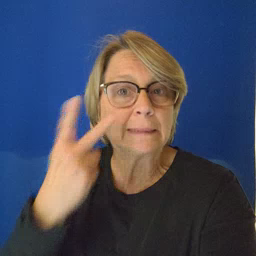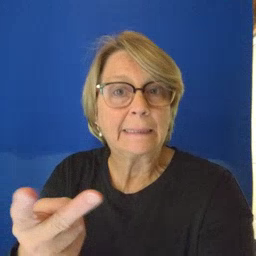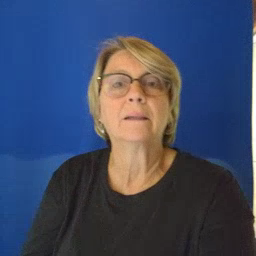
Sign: see